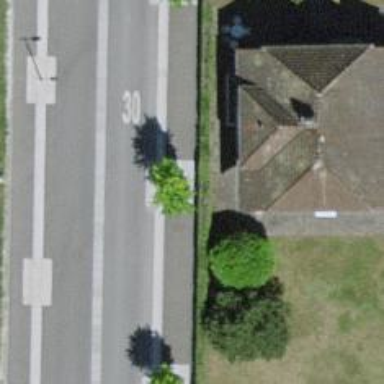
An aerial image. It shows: Street lined with broadleaved trees.